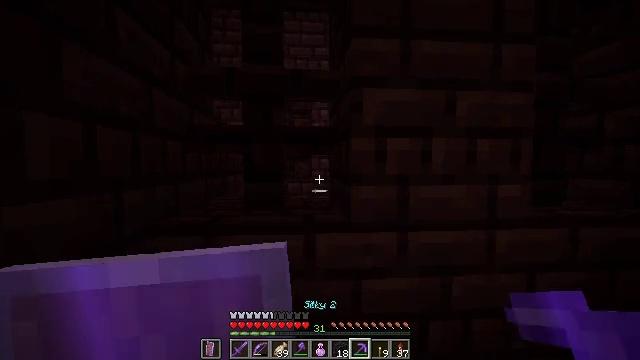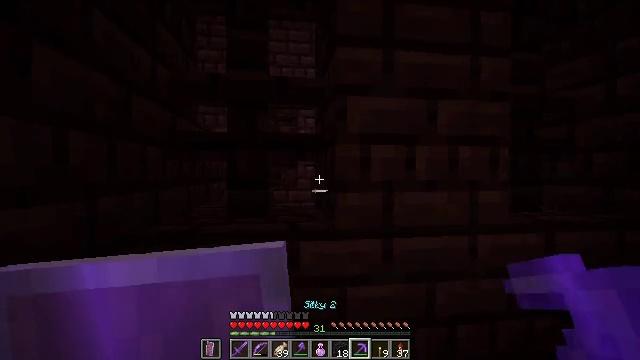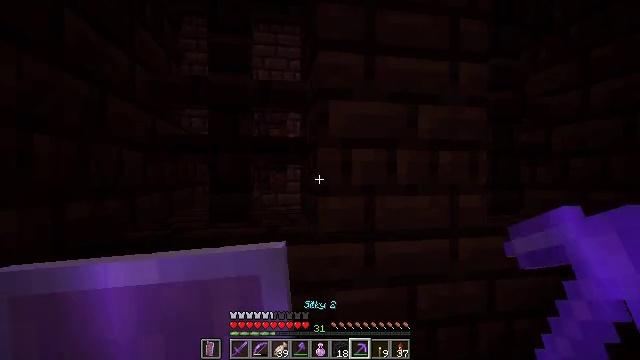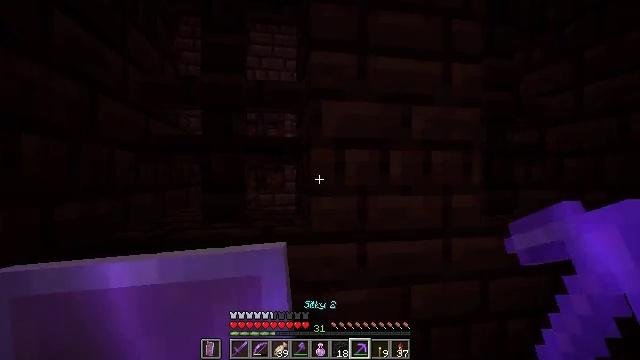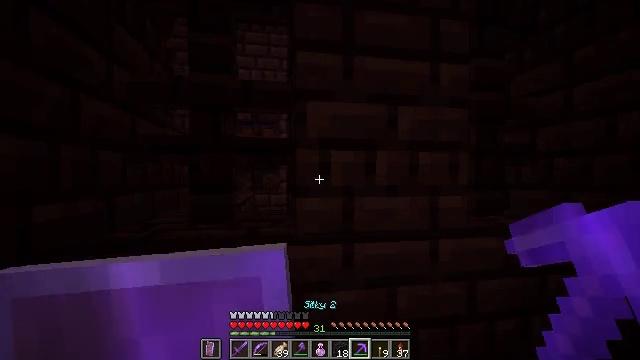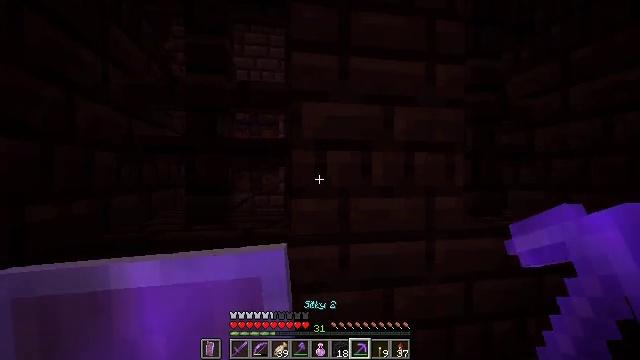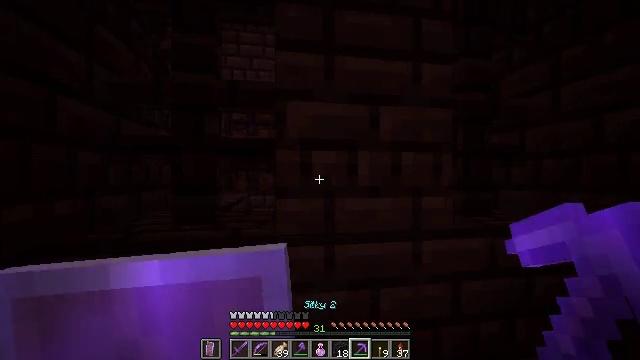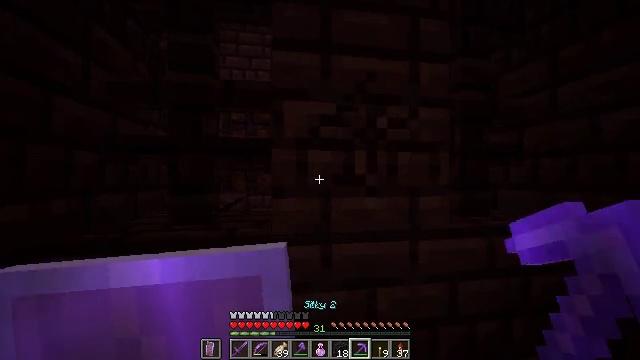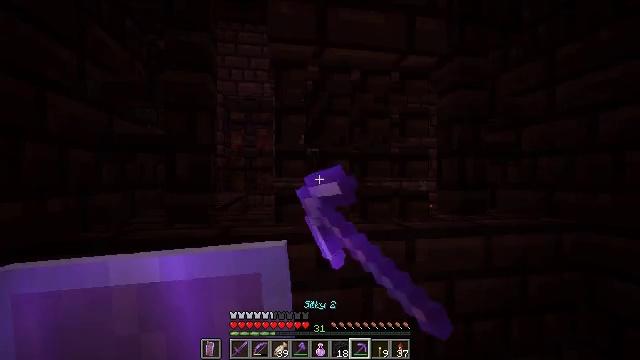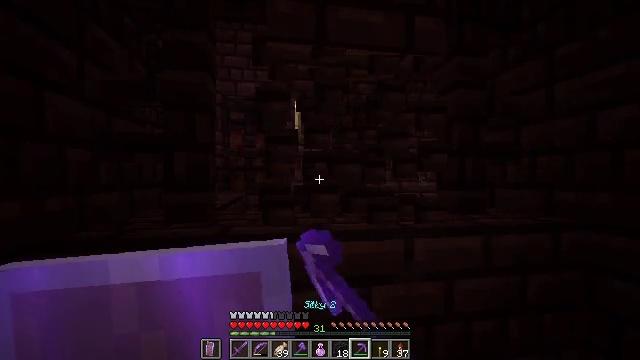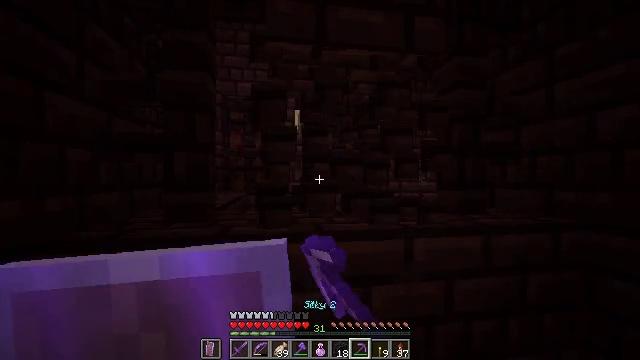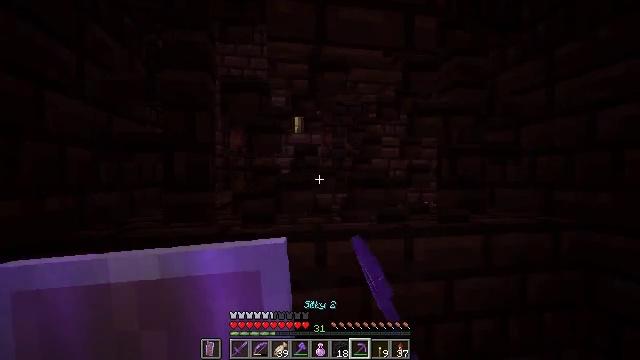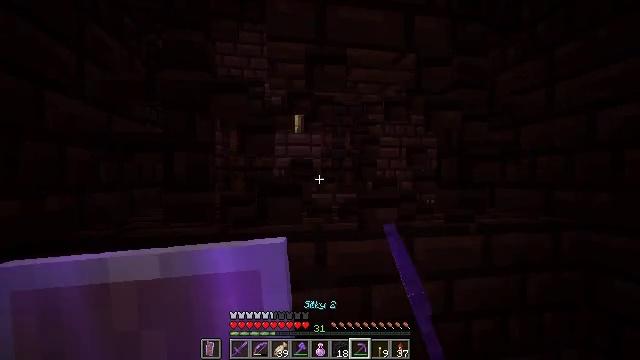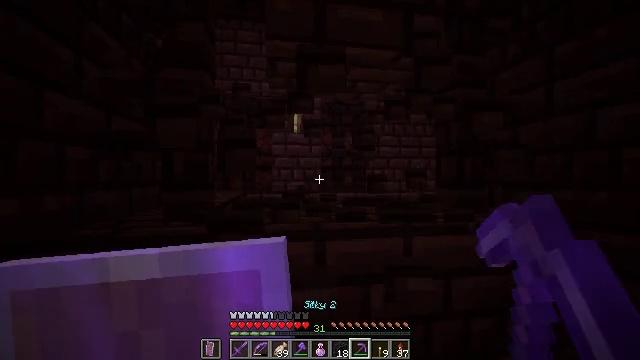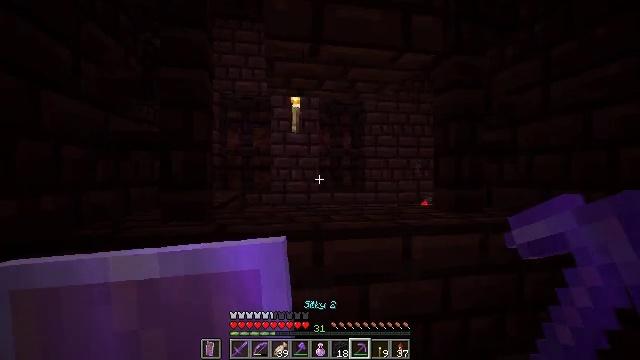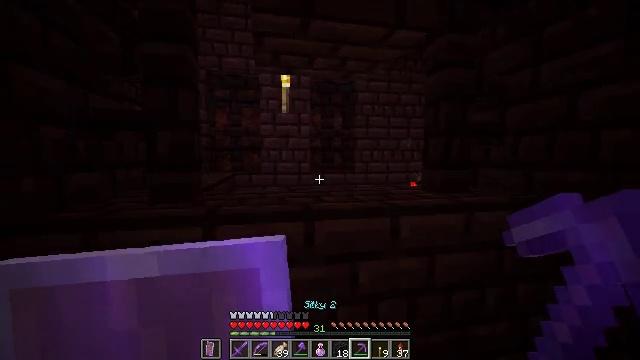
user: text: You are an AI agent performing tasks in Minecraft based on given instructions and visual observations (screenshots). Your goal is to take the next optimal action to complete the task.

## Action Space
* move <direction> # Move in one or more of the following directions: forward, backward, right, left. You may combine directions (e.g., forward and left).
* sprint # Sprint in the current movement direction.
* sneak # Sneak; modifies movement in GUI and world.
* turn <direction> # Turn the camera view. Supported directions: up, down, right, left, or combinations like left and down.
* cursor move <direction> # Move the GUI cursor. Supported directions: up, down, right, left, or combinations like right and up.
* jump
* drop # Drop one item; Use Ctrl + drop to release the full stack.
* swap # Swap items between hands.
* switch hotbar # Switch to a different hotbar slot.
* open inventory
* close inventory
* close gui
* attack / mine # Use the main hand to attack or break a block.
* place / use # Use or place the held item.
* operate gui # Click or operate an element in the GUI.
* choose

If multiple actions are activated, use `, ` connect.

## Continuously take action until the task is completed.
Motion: motion action
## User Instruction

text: Gather some nether bricks.
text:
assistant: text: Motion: move right, sneak, turn right and up
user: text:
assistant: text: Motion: move right, sneak, turn right
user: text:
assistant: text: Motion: move right, sneak
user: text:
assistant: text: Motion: move right, sneak
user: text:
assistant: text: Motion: move right, sneak
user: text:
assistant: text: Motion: sneak
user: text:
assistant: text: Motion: sneak, attack / mine
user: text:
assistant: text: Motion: sneak, attack / mine
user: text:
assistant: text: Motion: sneak, attack / mine
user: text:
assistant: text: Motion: sneak, attack / mine
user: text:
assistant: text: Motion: sneak, attack / mine
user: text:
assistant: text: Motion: sneak, attack / mine
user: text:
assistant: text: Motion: sneak, attack / mine
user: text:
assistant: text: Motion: sneak
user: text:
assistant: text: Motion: sneak, turn right and down
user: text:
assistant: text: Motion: sneak, turn right and down
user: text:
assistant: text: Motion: sneak, turn down
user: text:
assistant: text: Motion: sneak, turn down
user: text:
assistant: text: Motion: sneak
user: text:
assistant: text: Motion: sneak
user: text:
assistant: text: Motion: sneak, attack / mine
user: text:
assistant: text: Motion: sneak, attack / mine
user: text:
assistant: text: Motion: sneak, attack / mine
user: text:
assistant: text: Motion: sneak, attack / mine
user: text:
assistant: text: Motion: sneak, attack / mine
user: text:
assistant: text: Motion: move forward, sneak, attack / mine
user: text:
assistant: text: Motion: move forward, sneak
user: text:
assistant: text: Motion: move forward, sneak
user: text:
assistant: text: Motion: move forward, sneak
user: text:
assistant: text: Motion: move forward, sneak